Field crop: tomato
Growth stage: 1
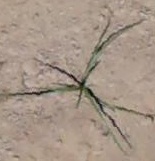
Species: cyperus